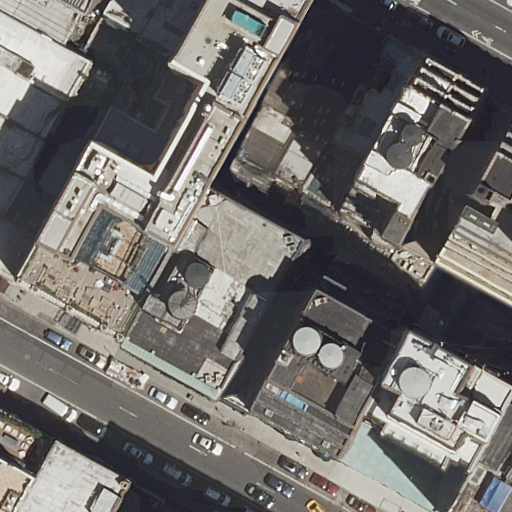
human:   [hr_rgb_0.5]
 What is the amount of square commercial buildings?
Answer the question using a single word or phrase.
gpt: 0

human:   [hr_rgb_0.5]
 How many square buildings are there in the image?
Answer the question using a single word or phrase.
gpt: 0

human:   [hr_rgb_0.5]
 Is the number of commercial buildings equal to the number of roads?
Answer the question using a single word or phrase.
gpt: no

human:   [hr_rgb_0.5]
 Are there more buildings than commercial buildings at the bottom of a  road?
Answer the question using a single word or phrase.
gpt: yes

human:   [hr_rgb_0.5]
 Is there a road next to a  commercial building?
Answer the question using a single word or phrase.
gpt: no

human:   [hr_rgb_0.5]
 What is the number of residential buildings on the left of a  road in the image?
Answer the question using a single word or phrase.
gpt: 18

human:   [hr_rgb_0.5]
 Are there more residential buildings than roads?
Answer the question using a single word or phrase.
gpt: yes

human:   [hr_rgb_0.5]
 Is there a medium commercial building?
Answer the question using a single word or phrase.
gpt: no

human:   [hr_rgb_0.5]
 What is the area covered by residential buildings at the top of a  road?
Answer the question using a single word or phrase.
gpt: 5967m2

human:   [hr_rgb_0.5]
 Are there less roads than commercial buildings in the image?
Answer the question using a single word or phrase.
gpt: no

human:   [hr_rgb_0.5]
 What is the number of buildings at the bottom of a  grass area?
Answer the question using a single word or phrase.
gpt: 0

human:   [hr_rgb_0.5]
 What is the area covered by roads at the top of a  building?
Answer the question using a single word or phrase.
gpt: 0m2

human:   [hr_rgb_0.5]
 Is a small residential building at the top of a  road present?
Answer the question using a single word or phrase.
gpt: yes

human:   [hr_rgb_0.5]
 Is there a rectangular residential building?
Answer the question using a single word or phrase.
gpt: yes

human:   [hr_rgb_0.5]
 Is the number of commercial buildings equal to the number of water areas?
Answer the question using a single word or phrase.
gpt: yes

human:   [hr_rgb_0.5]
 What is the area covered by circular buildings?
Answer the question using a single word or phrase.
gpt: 0m2

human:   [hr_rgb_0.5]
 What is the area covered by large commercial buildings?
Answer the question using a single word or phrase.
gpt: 0m2

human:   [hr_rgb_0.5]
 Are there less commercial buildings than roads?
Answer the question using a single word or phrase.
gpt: yes

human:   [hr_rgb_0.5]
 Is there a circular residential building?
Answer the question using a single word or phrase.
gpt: no

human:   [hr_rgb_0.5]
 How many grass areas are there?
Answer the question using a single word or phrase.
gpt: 0

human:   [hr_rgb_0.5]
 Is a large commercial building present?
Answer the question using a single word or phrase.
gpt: no

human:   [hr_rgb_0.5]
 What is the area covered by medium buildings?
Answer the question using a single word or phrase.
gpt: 2944m2

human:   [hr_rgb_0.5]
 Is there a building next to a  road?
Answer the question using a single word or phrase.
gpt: yes

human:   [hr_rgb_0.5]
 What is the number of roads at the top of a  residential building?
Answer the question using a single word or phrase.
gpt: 2

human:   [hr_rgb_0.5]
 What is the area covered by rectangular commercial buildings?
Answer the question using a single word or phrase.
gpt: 0m2

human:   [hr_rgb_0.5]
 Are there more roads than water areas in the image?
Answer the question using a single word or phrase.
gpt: yes

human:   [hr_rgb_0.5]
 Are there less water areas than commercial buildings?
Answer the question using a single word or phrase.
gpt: no

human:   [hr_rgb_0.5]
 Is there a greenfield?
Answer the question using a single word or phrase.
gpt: no

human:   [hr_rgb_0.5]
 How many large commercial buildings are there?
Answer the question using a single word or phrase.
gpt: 0

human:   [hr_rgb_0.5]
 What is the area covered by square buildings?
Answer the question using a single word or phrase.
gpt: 0m2

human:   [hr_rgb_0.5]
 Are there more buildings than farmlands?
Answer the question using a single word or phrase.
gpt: yes

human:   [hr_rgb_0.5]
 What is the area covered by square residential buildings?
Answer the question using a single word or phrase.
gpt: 0m2

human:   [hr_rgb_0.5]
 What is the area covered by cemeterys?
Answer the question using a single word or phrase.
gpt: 0m2

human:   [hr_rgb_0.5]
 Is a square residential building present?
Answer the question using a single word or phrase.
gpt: no

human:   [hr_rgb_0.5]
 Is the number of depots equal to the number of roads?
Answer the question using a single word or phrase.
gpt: no

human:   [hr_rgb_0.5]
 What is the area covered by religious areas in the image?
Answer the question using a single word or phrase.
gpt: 0m2